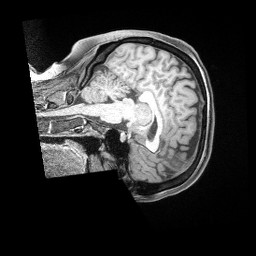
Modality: T1w
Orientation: sagittal
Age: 37
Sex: female
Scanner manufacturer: siemens
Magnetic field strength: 3 T
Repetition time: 2 s
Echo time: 0.00211 s